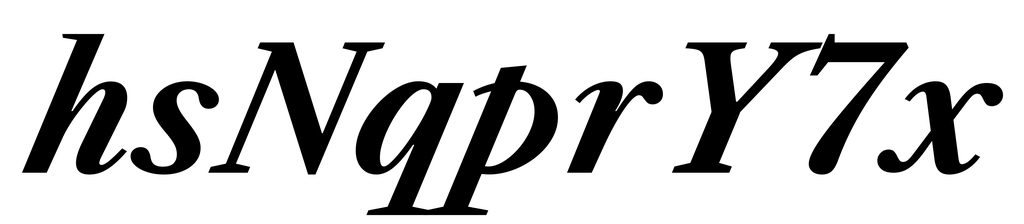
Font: LibreCaslonText-Italic_Bold_Italic